Frequency: 90000
Velocity: 0,279
Power: 16,1
Pulse duration: 0,0000001
Pass count: 1
Magnification: 10
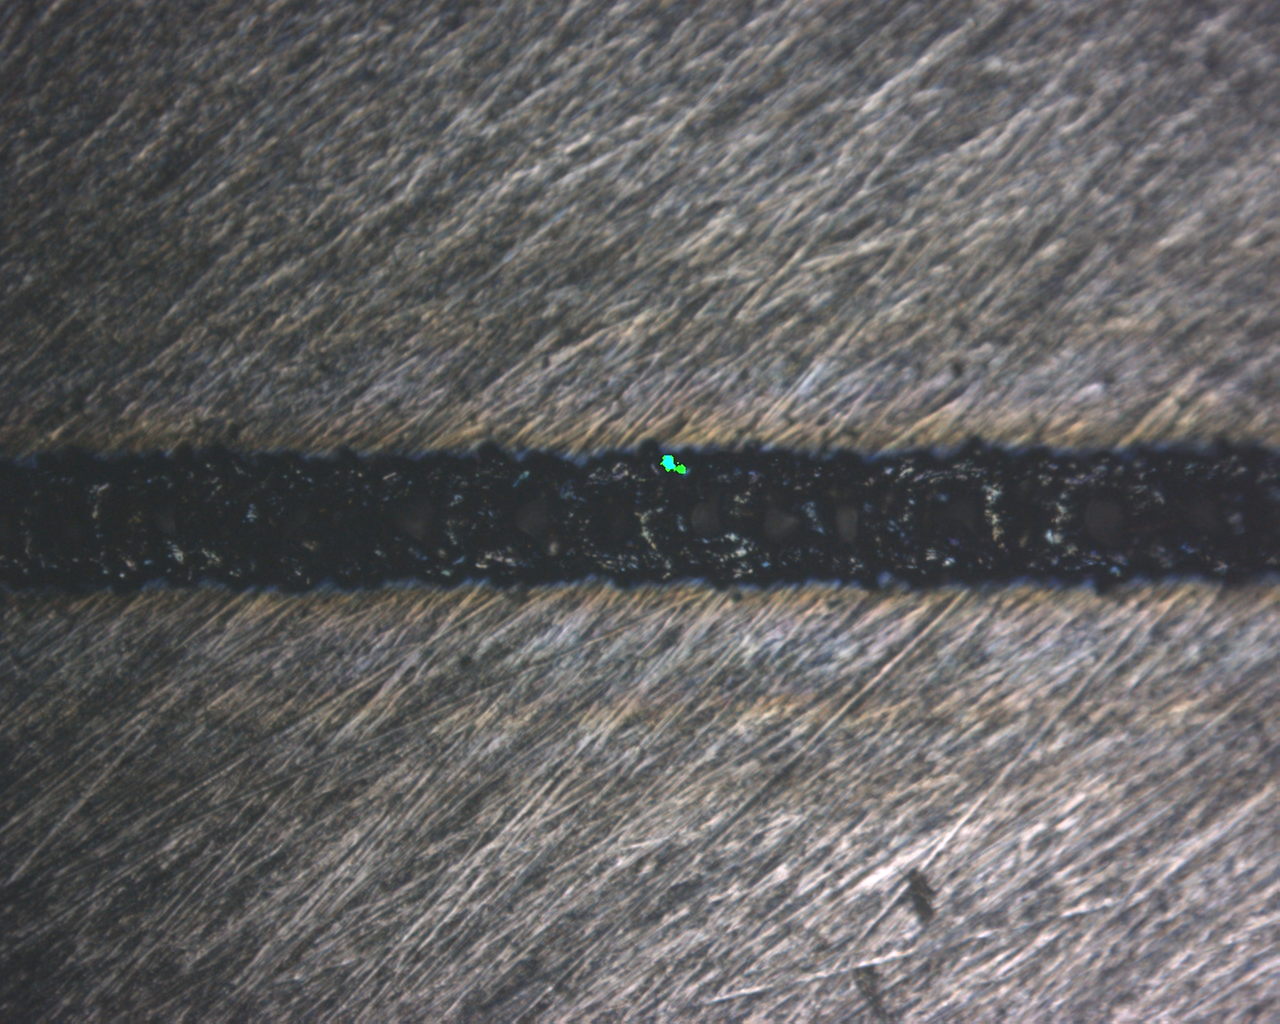
Measured width: 140.803
Other width: 49.82